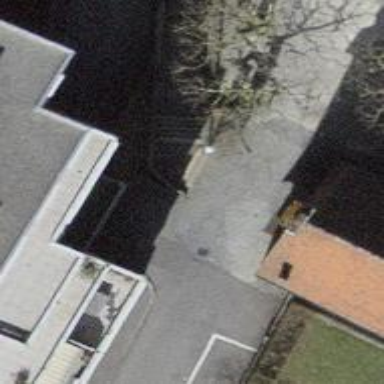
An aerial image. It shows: Flight of steps with sett surface.